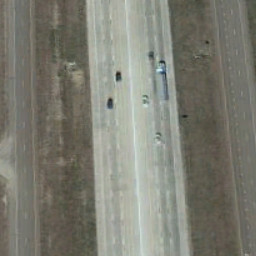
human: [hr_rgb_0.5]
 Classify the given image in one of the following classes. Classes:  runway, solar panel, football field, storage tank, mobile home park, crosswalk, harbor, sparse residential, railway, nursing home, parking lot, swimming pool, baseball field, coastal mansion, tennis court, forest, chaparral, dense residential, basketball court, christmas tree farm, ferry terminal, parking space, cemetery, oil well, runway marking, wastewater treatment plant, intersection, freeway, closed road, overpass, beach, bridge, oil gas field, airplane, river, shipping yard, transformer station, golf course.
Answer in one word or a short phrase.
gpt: freeway